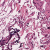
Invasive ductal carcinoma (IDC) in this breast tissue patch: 1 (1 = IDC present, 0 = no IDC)